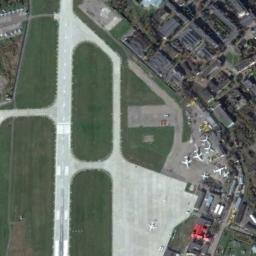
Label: airport